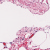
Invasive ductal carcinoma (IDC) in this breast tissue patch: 0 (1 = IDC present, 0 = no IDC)